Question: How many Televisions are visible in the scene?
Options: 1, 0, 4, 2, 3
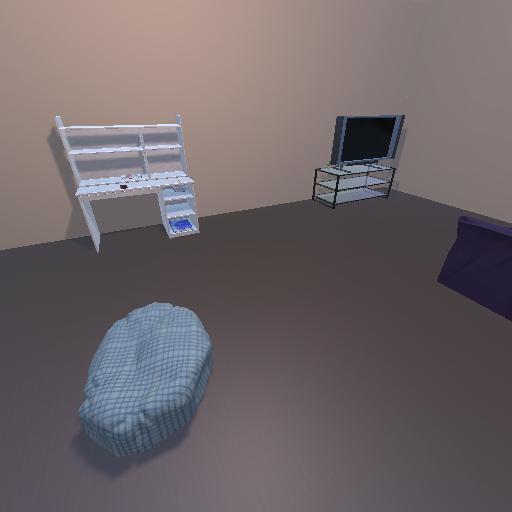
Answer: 1